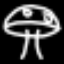
Label: mushroom